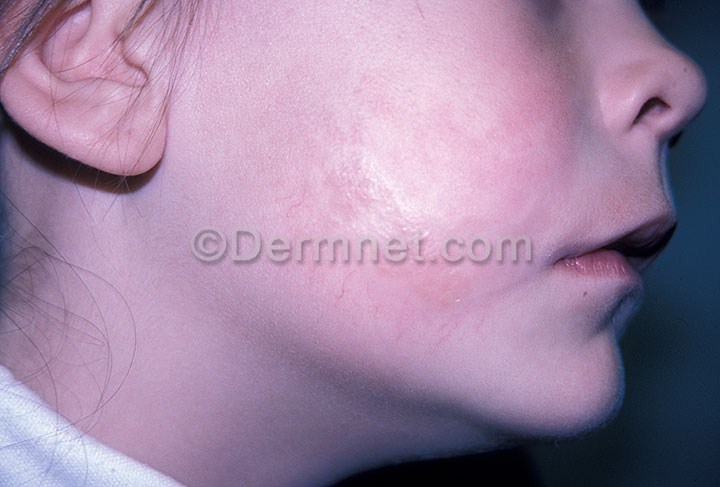
Disease: Lupus and other Connective Tissue diseases